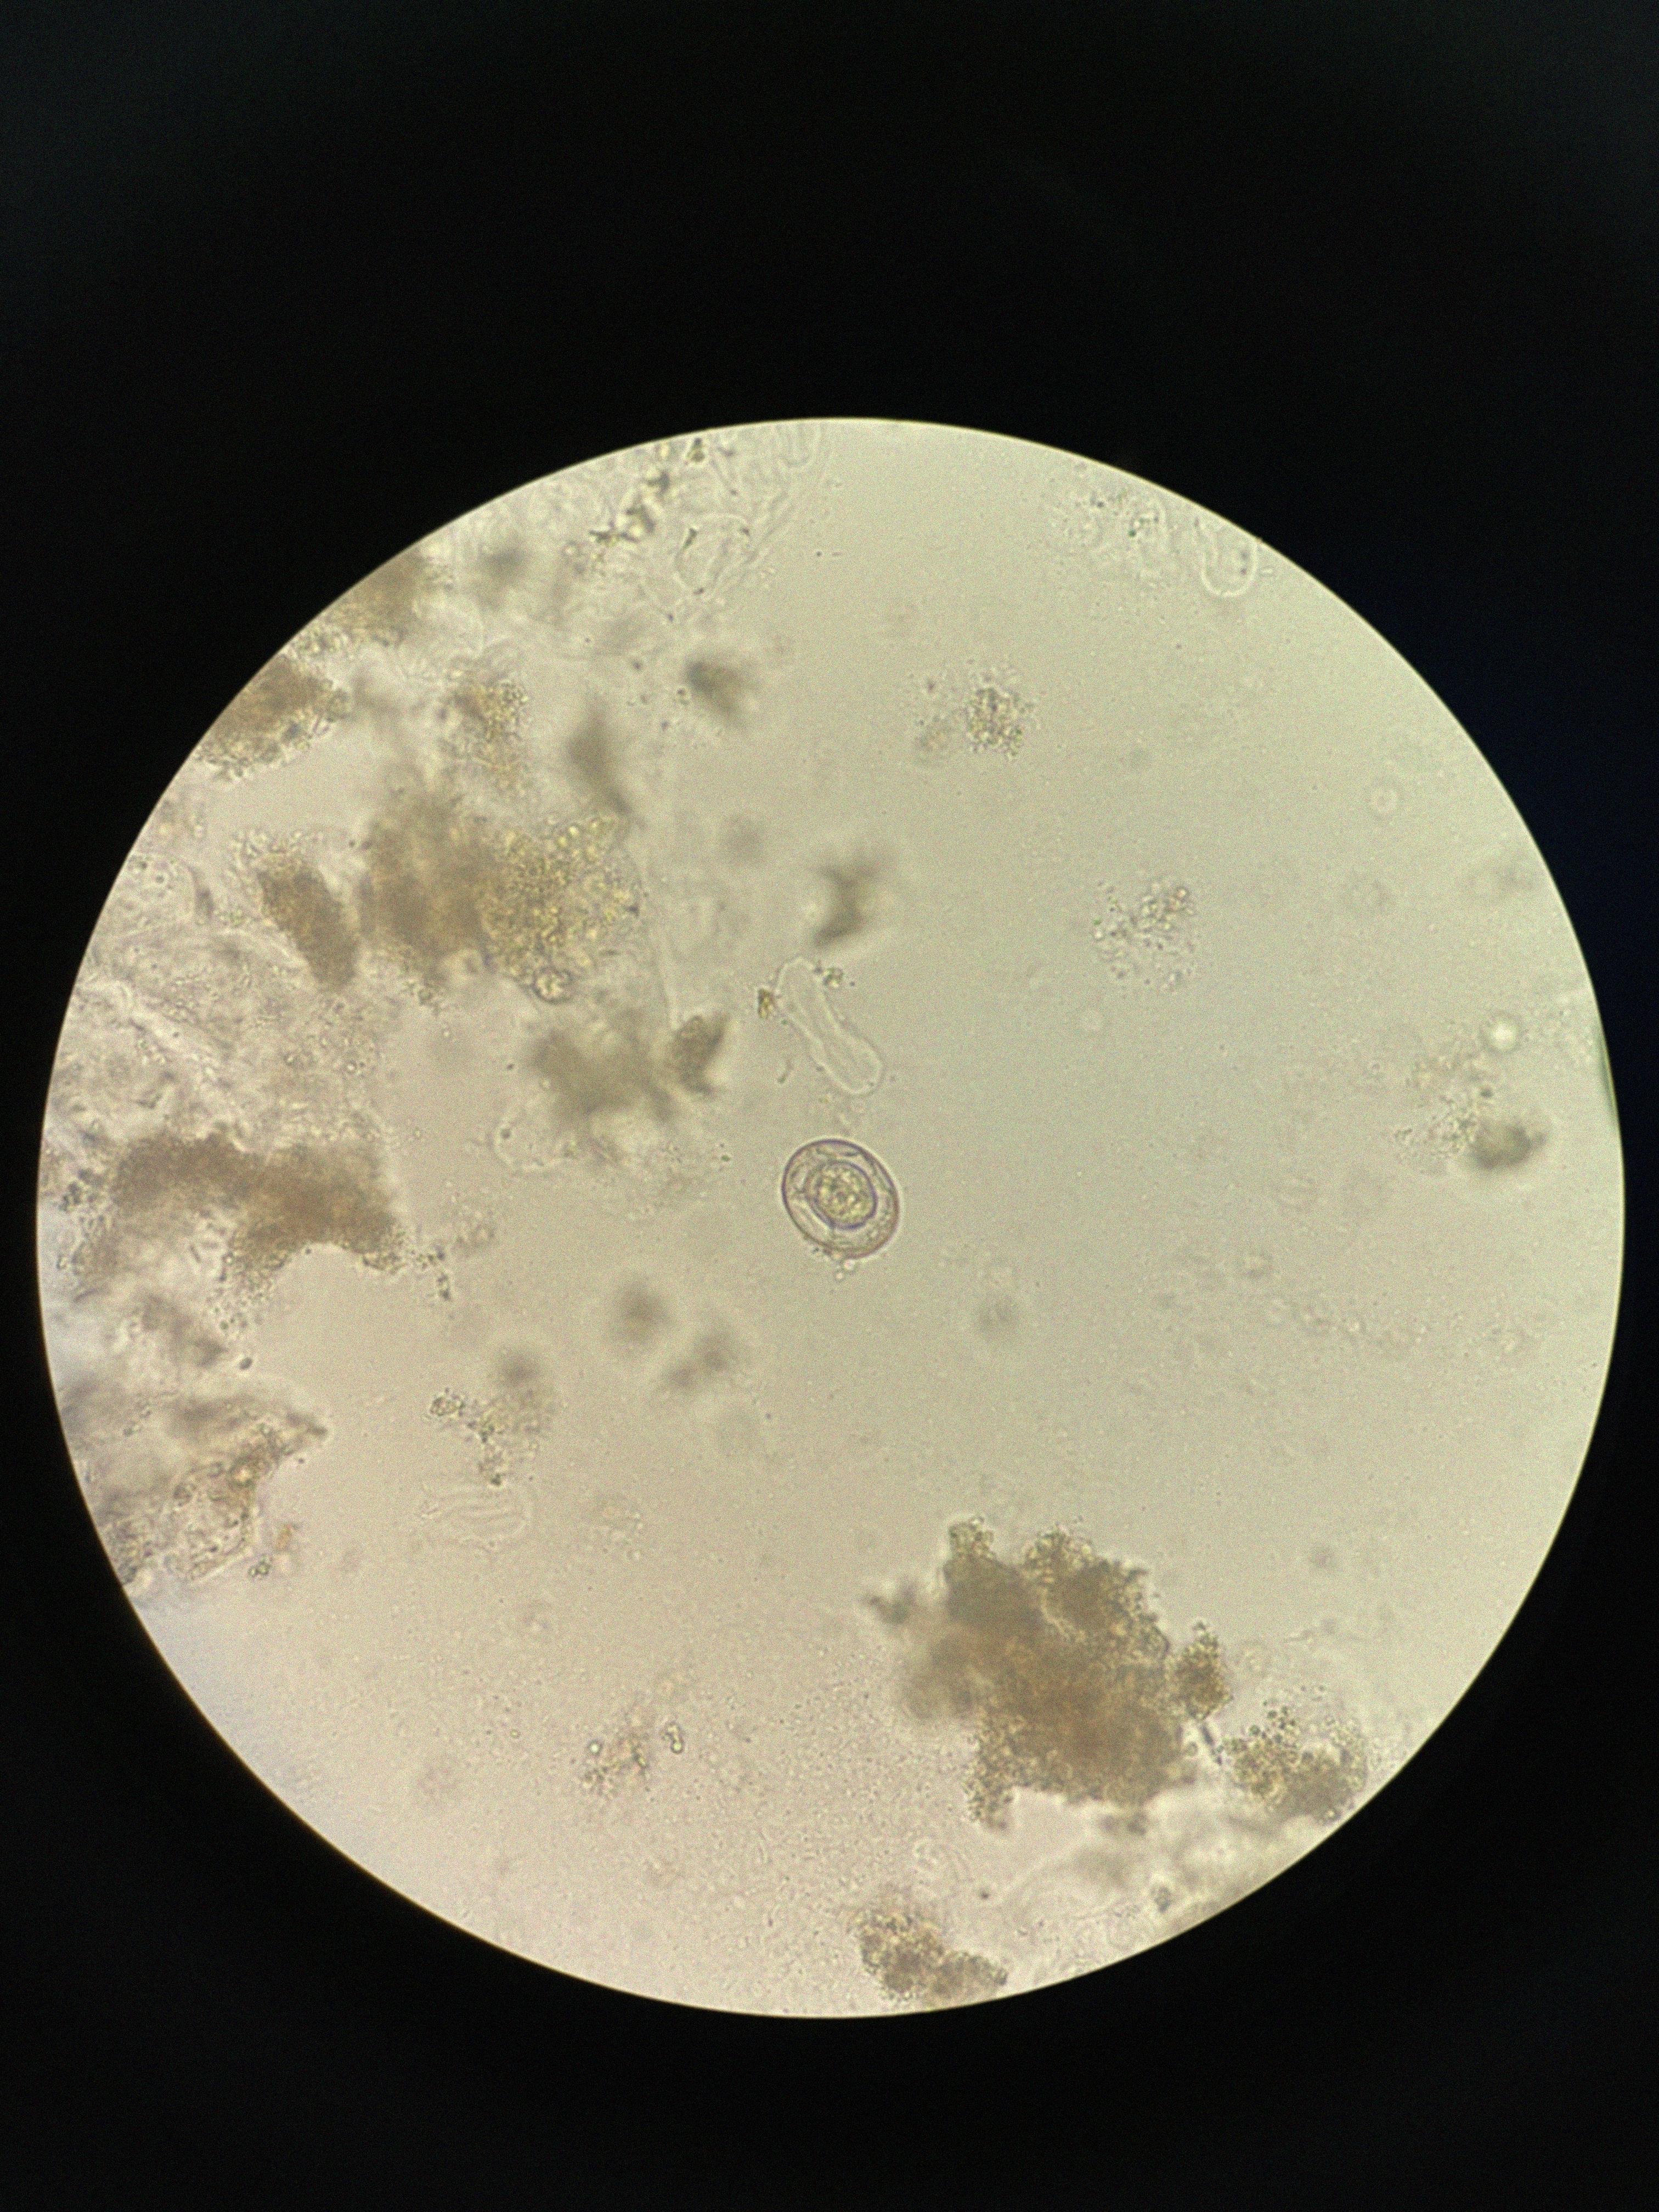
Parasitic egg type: Hymenolepis nana